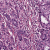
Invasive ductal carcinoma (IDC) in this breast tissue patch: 1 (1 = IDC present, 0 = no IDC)